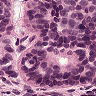
Metastatic tissue present: yes